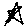
Label: star